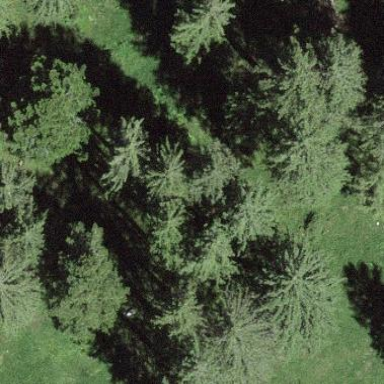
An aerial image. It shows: Beautiful woodland area.